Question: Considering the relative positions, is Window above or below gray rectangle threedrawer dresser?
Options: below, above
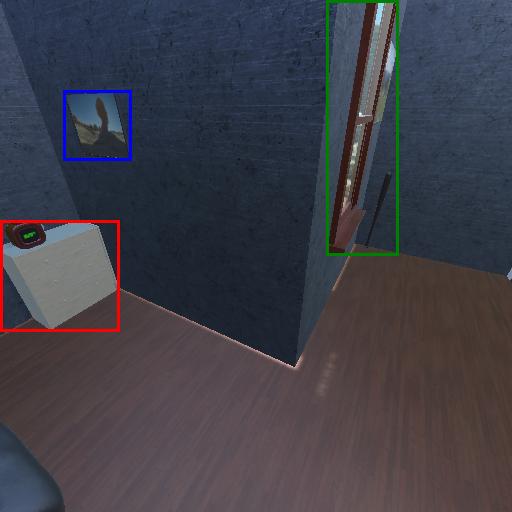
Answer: below